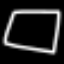
Label: square